Question: I want to plot a figure like this one:

but with only sketched data curves. The x and y axes should not be sketched.
Is this possible using Gnuplot?
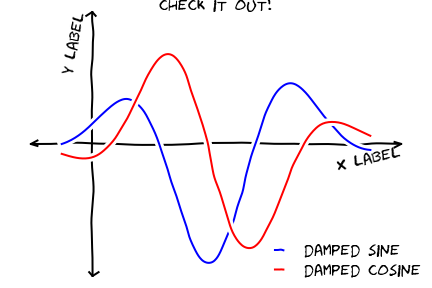
Answer: I think you may find this link useful, since it's exactly what you are asking for :)
<URL>
Essentially, it applies a function to the line and make it pseudo-hand-drawn:
'''
jiggle(x) = x*(1+(2*rand(0)-0.5)*0.015)
plot jiggle(sin(x))
'''
And this is the result:

You may also want to increase samples with 'set samples 1000' to have better results avoiding spikes in lines.
(As a curiosity, that page is inspired by <URL>